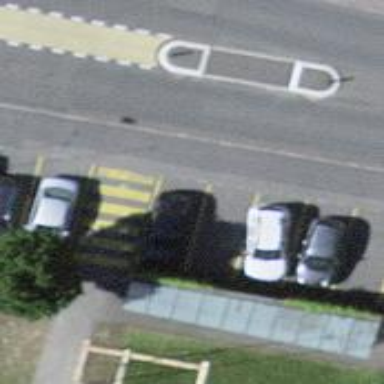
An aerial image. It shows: Kerb barrier.